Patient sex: M
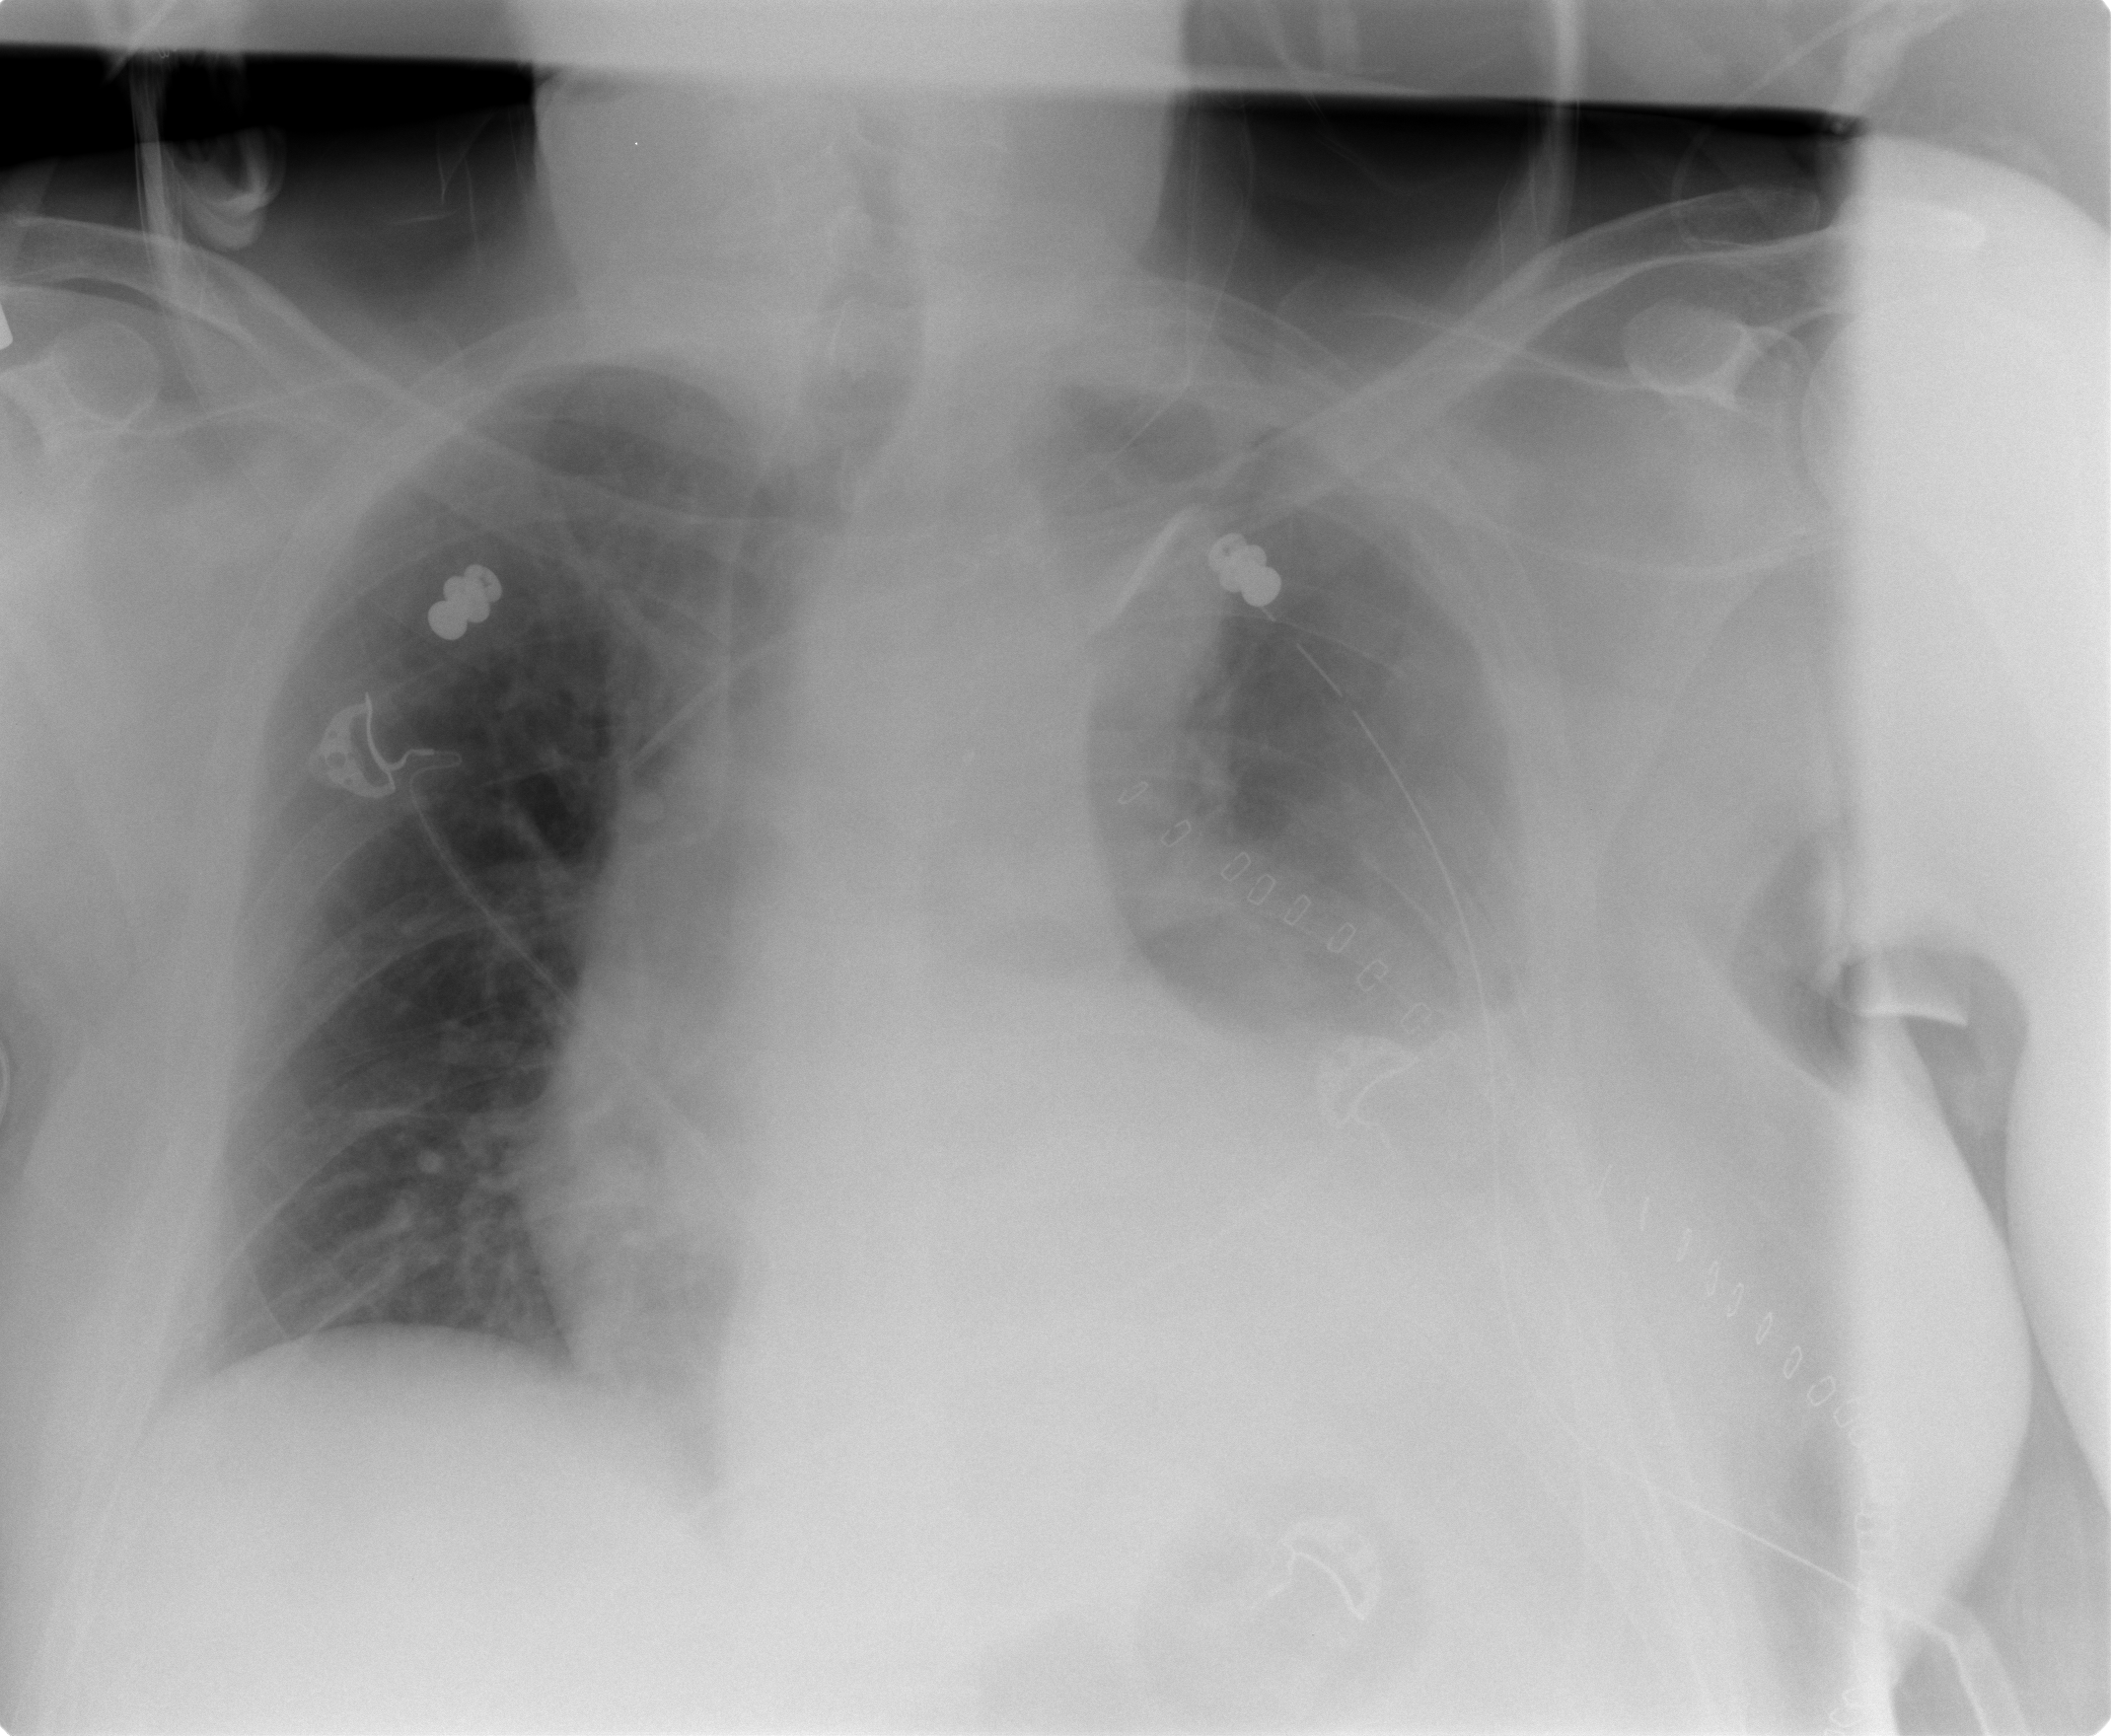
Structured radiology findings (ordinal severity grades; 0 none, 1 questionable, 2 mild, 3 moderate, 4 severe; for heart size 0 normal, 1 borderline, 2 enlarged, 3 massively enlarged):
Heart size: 2
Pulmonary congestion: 0
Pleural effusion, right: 0
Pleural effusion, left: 2
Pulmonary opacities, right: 0
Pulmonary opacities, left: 0
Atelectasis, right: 0
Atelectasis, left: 2